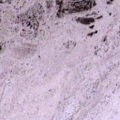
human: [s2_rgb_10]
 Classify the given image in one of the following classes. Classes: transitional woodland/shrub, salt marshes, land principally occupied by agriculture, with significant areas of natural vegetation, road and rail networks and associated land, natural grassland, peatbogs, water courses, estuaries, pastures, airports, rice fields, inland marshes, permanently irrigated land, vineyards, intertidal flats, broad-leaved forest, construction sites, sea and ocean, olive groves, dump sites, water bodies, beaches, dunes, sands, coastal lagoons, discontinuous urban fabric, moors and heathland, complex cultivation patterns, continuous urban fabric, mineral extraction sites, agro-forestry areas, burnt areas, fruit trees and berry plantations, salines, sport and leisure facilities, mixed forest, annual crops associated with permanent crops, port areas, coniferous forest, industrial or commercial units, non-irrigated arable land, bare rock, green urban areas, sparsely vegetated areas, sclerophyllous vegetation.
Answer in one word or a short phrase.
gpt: sea and ocean